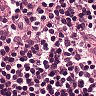
Metastatic tissue present: no